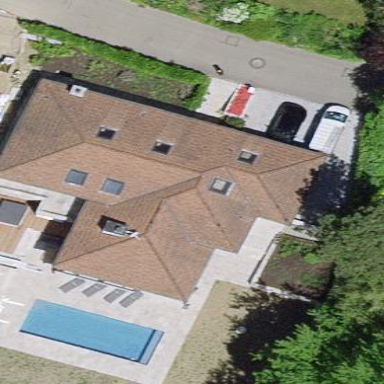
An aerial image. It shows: Residential building.